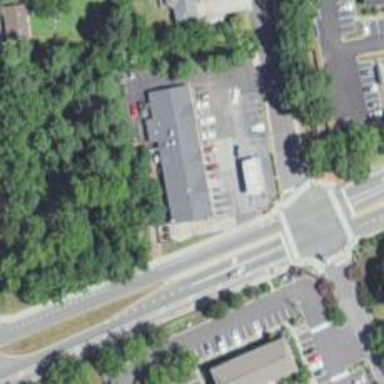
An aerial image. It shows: Convenience shop.